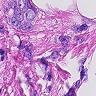
Metastatic tissue present: yes